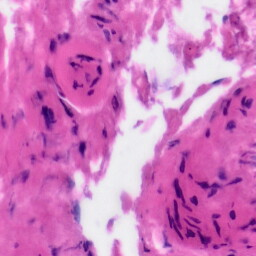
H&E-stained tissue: Tonsil